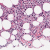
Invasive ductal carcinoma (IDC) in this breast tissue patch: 0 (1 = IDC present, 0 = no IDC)